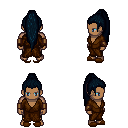
a pixel art fantasy rpg character, male body template, human, dark skin, brown robe, gold greaves, raven extra-long topknot hairstyle, leather bracers, brown slippers, four views (front, back, left, right), 2x2 character sprite sheet, small pixel art, hard edges, no anti-aliasing